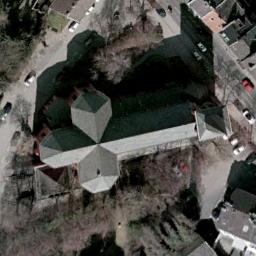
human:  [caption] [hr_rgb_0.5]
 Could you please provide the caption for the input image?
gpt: This is a church, Surrounded by many lush trees .

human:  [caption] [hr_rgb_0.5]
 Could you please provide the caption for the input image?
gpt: The church with a pointed tower and the rest of the church has a cross-shaped roof .

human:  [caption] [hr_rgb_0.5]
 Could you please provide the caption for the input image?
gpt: The church is on the open place next to some trees .

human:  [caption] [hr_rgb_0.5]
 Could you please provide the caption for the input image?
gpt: A church with a gray cross-shaped roof surrounded by buildings, Green trees, Roads and cars .

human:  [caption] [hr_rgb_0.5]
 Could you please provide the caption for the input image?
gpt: A church with a gray cross structure is by the roadside .